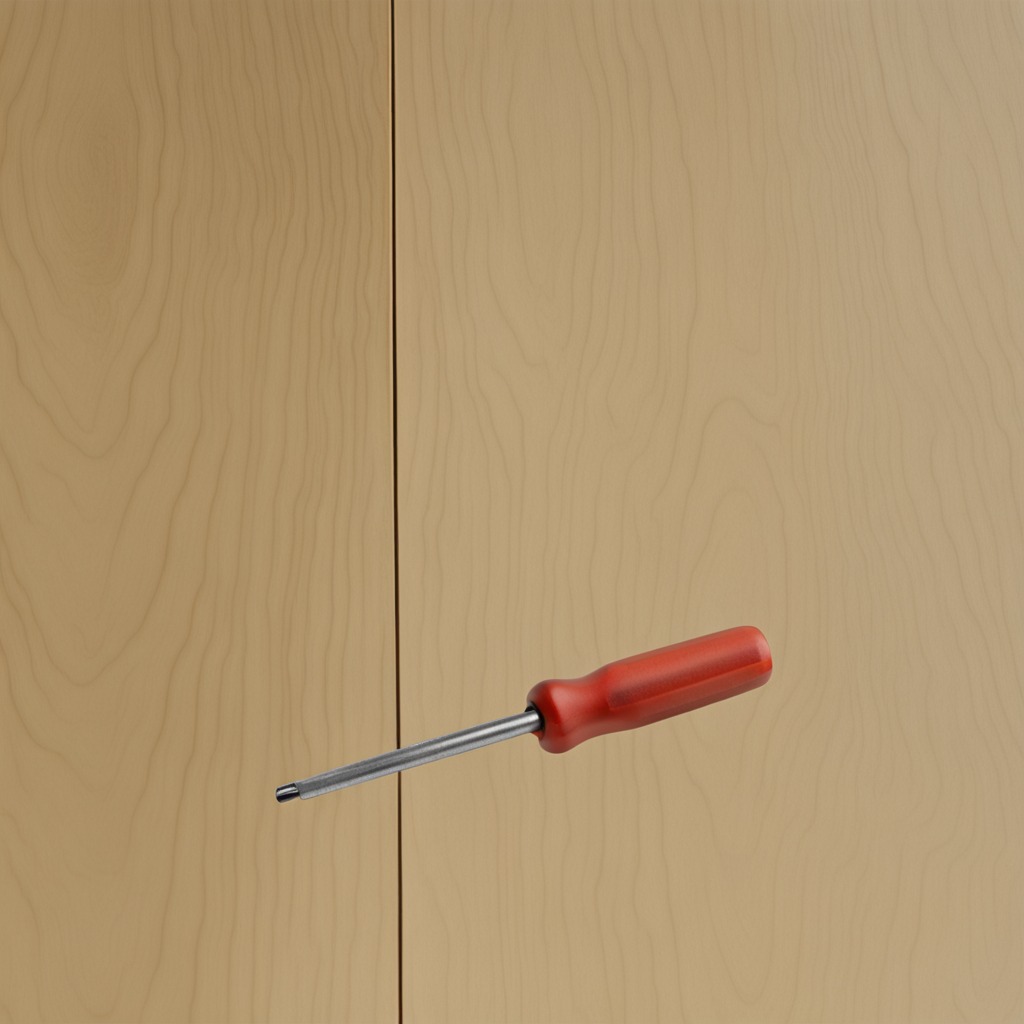
A screwdriver lies on the plywood surface in a paint workshop lit by afternoon window light.